Field crop: maize
Growth stage: 1
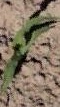
Species: maize